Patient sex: M
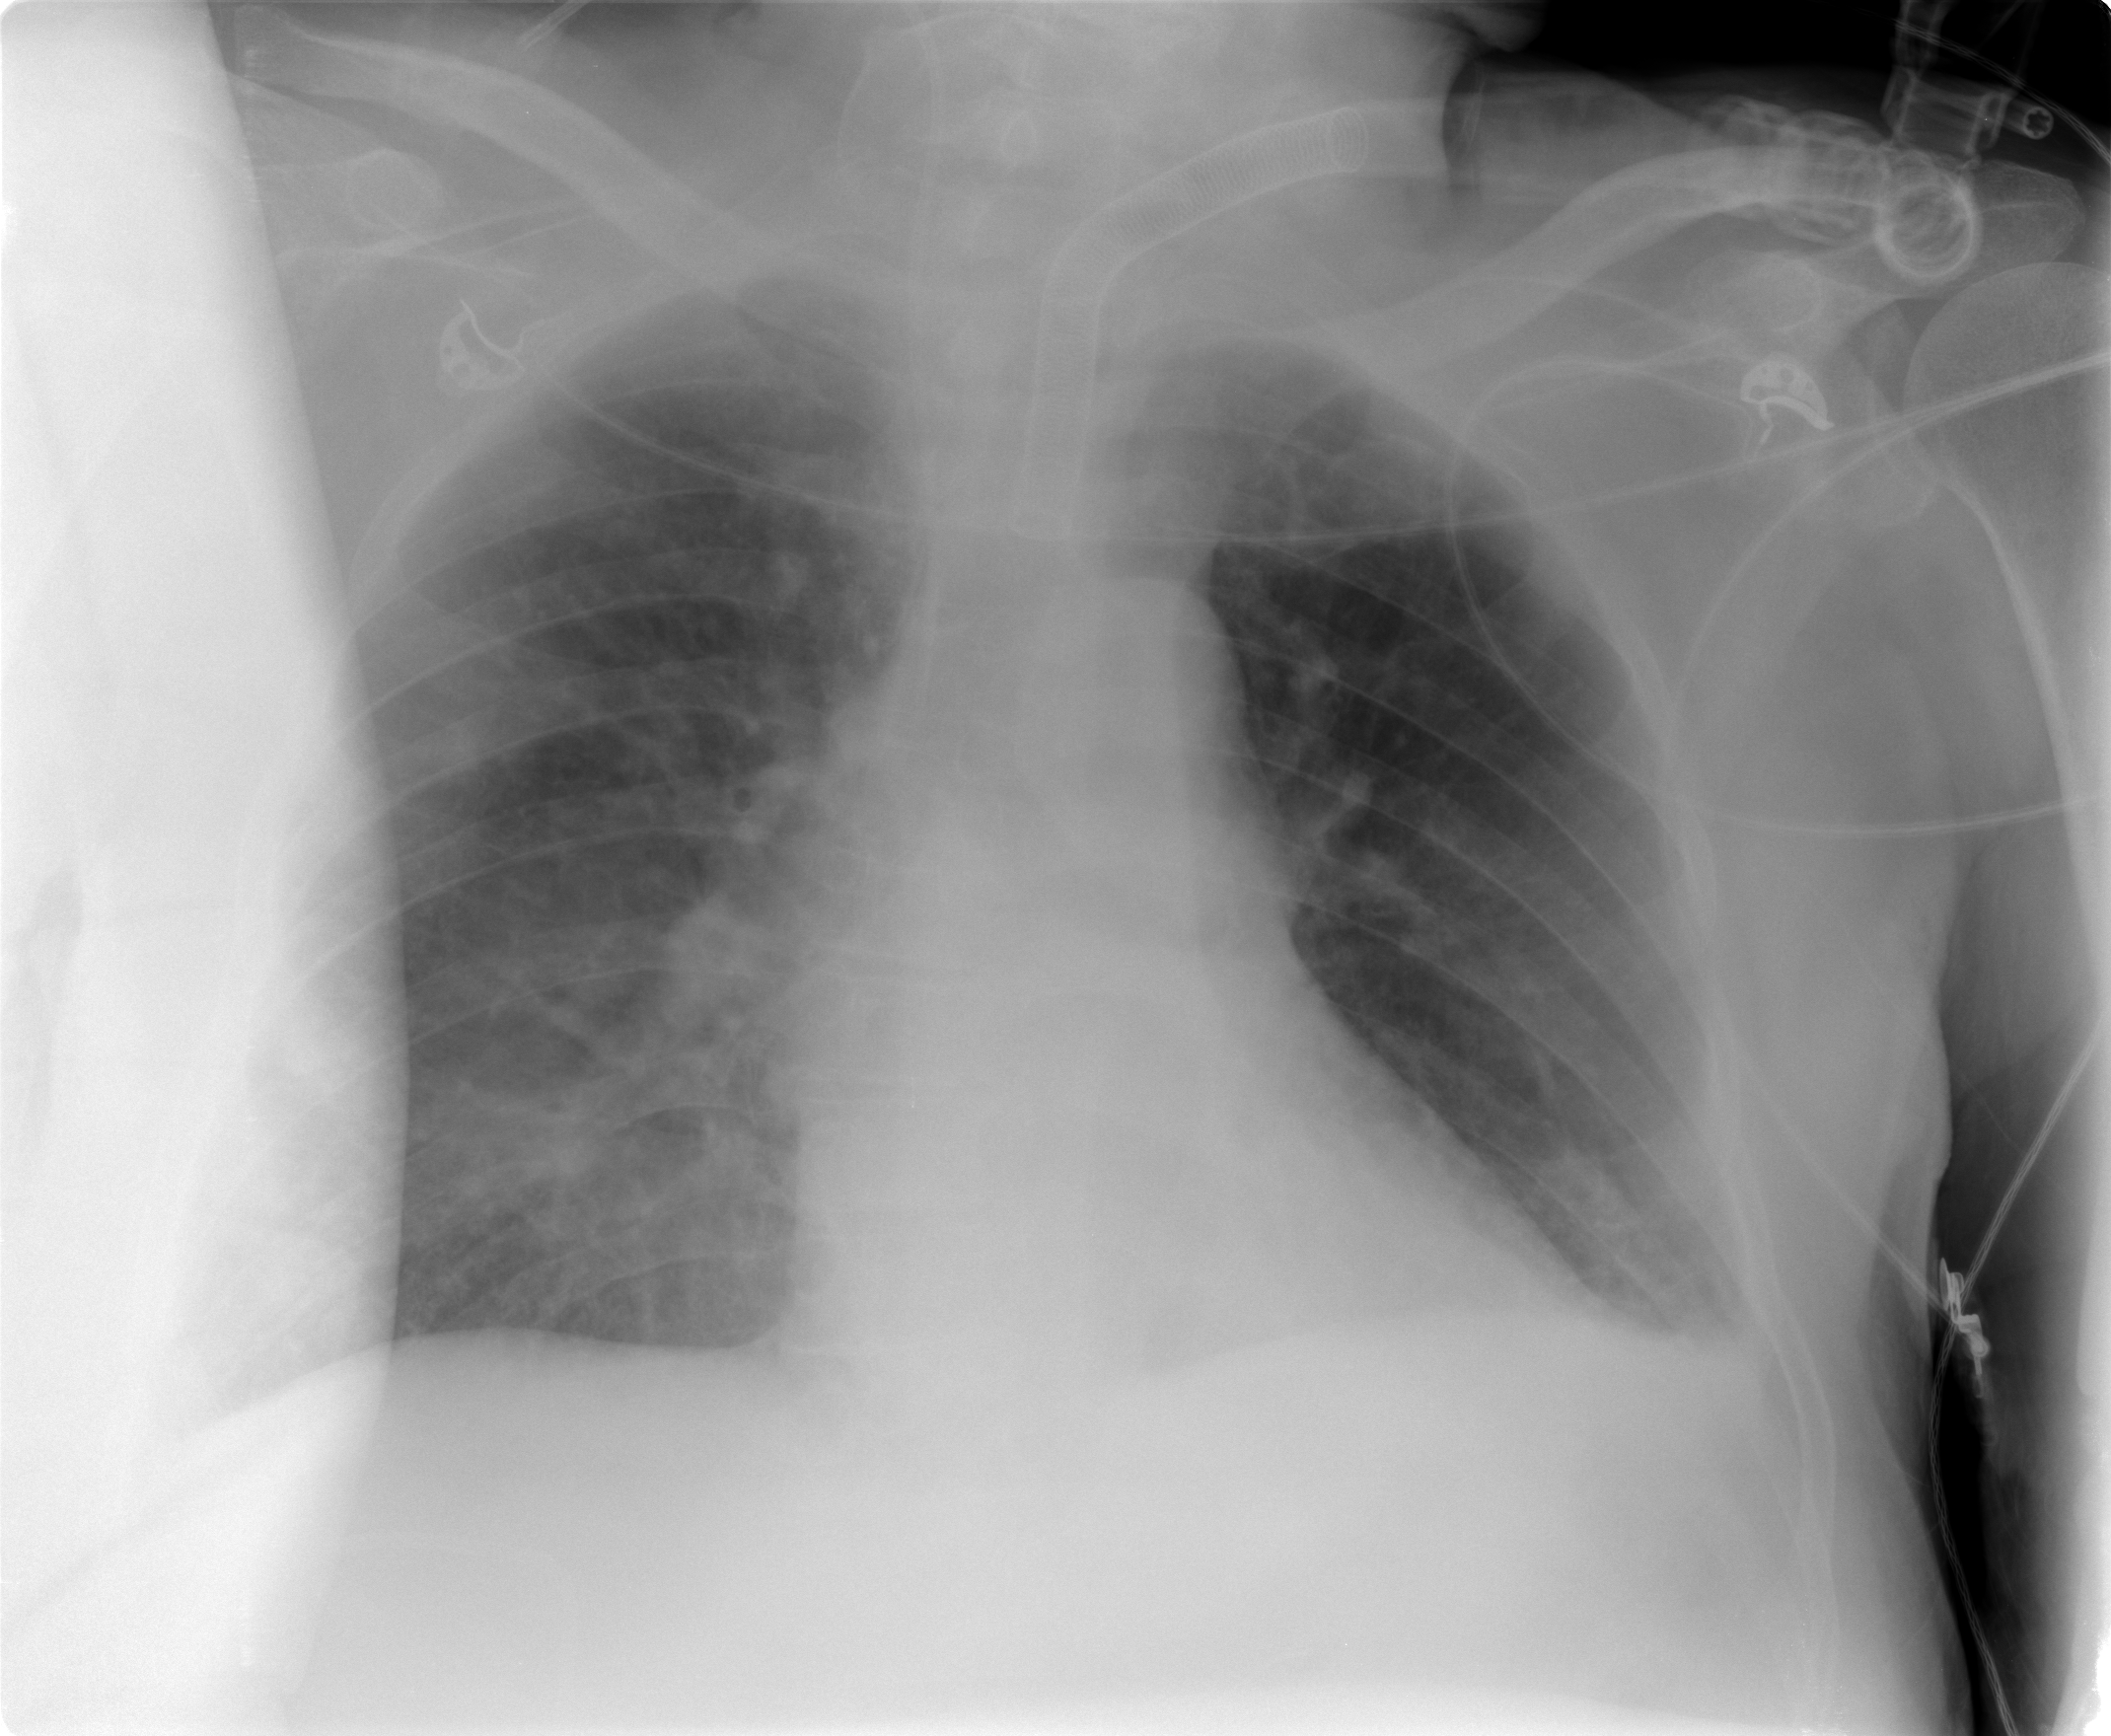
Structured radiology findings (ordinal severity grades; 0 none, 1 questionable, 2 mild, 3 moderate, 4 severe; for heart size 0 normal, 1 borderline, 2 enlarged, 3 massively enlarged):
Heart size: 0
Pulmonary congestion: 2
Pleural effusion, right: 0
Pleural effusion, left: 1
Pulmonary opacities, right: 2
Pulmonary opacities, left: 0
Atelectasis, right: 2
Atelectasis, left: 2